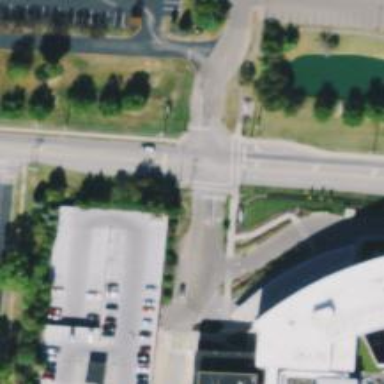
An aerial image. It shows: Crossing with marked lines on the road.